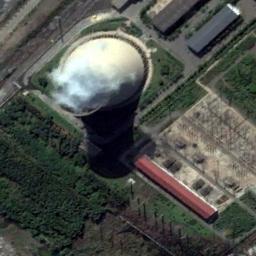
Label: thermal_power_station